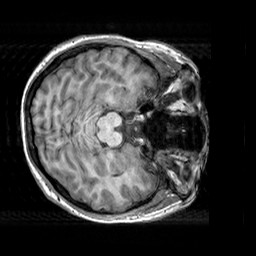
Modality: T1w
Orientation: axial
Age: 27
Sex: female
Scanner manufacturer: siemens
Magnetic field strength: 3 T
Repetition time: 2.3 s
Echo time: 0.00303 s